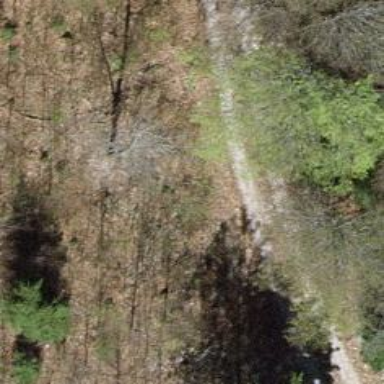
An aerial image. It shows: Unpaved track with grade2 tracktype.